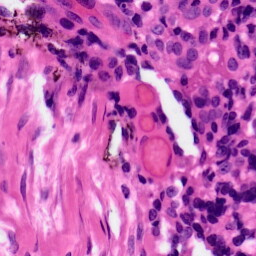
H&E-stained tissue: Ovarian